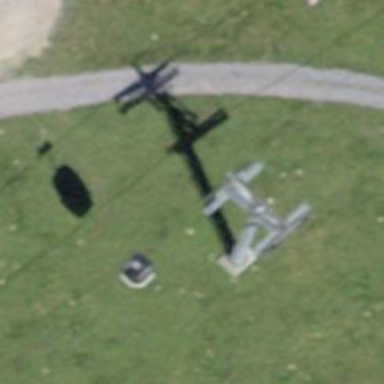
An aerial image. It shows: Pylon used for aerialway.